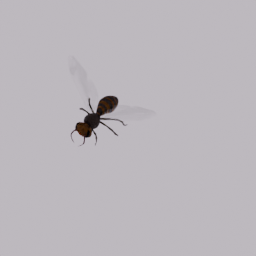
Label: animals